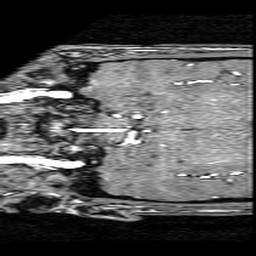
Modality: angio
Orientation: coronal
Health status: ill
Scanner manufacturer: philips
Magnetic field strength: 3 T
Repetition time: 0.01837 s
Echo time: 0.003376 s